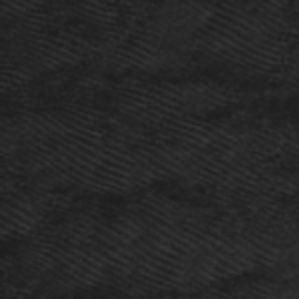
Label: frost